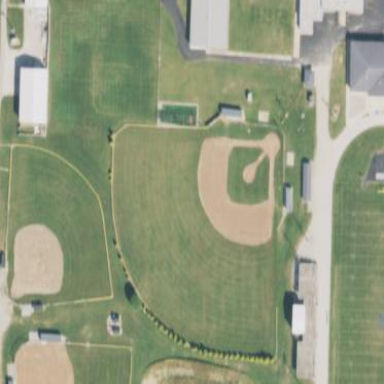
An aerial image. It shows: Baseball pitch for leisure land activities.